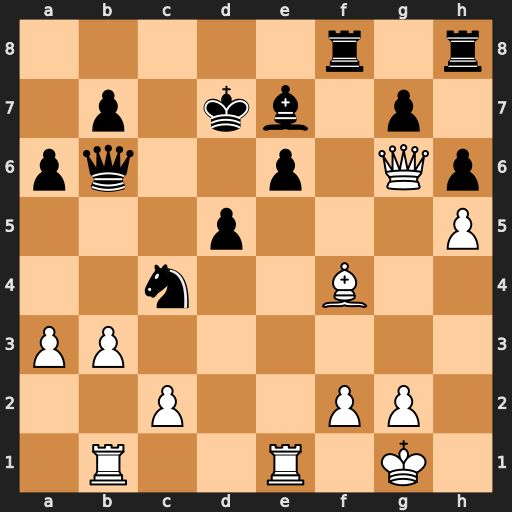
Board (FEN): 5r1r/1p1kb1p1/pq2p1Qp/3p3P/2n2B2/PP6/2P2PP1/1R2R1K1
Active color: w
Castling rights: -
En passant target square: -
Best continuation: bxc4 Qxf2+ Kxf2